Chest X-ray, PA view. Patient: 69 years old, sex M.
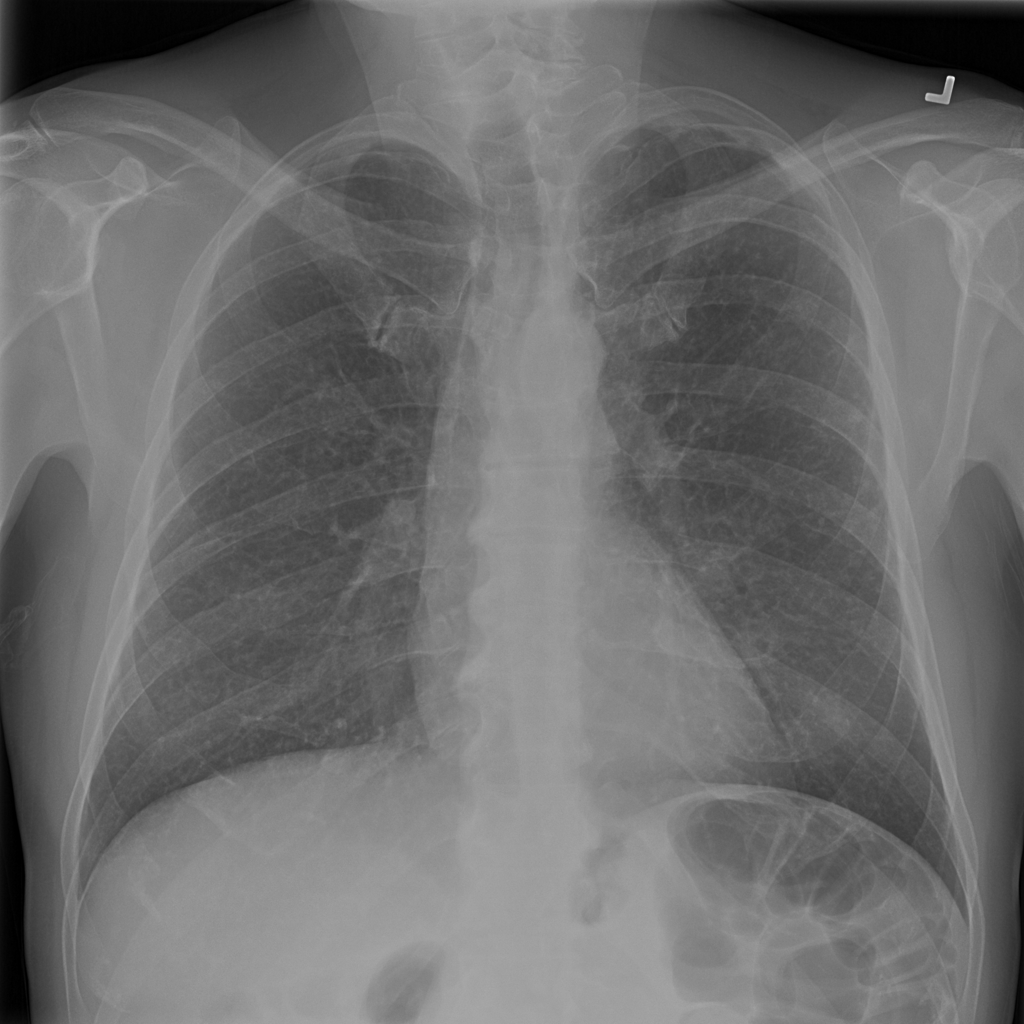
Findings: No Finding